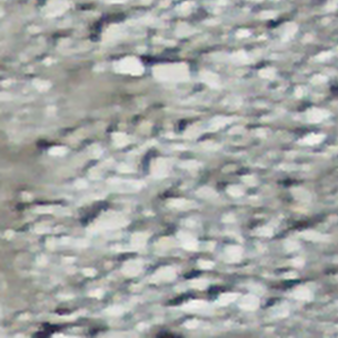
Label: other